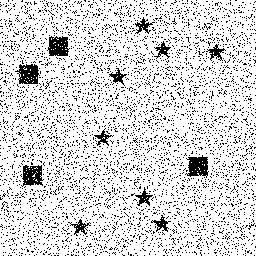
Squares: 4
Triangles: 0
Stars: 8
Total shapes: 12